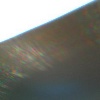
Label: sunburn